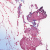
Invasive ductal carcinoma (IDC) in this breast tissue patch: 0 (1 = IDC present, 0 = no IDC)